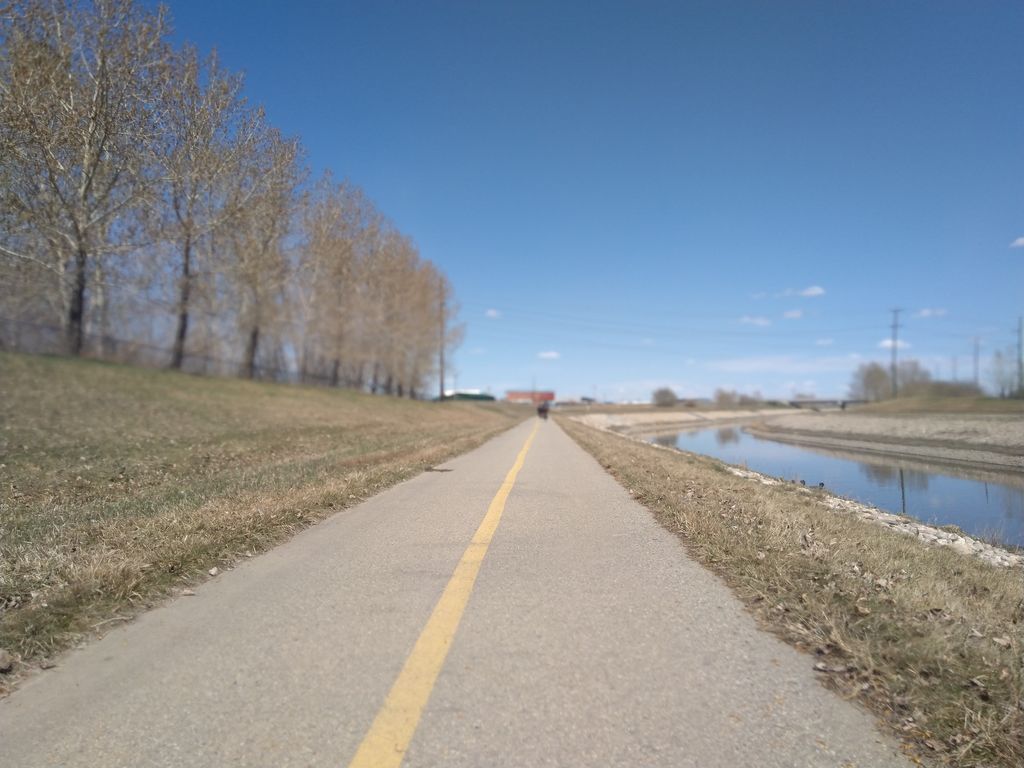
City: calgary